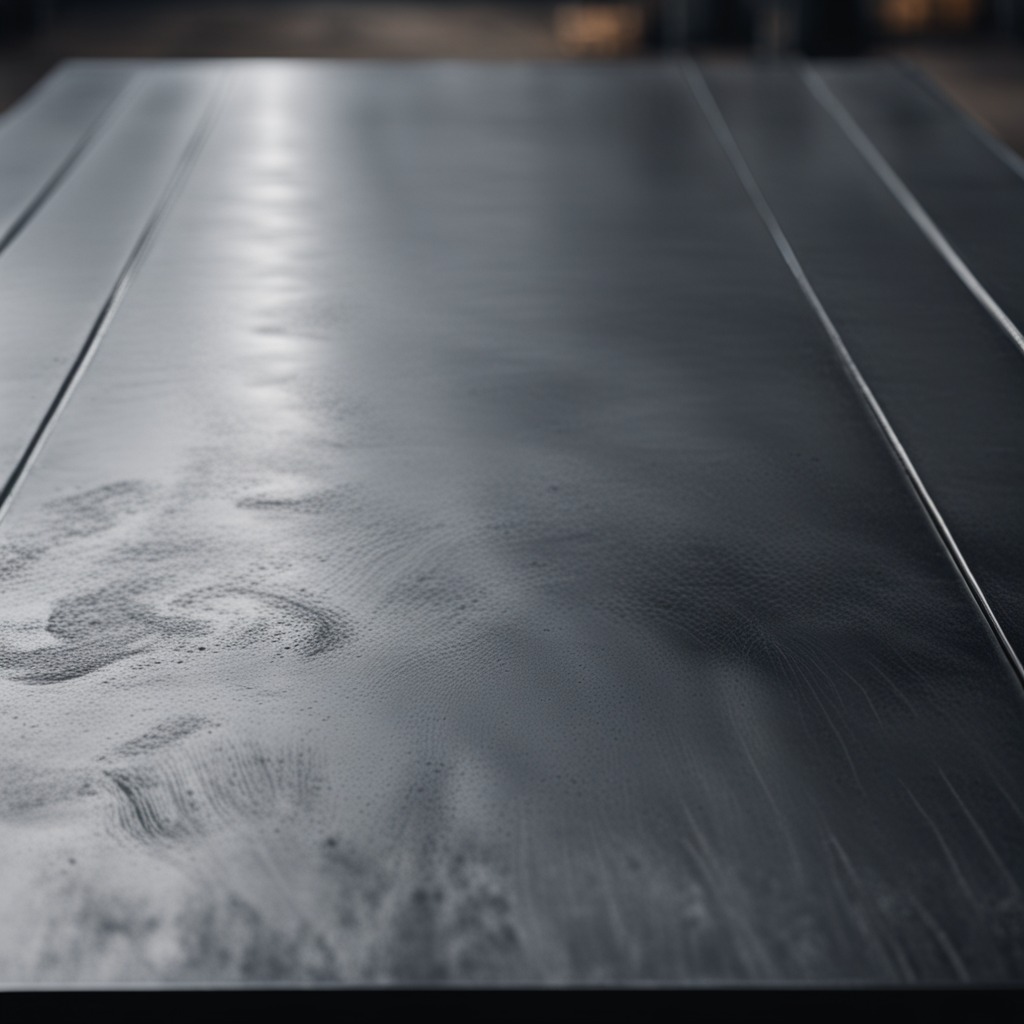
A coiled metal spring is lying on the cold steel table in a mining workshop.